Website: walmart
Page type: added-to-cart
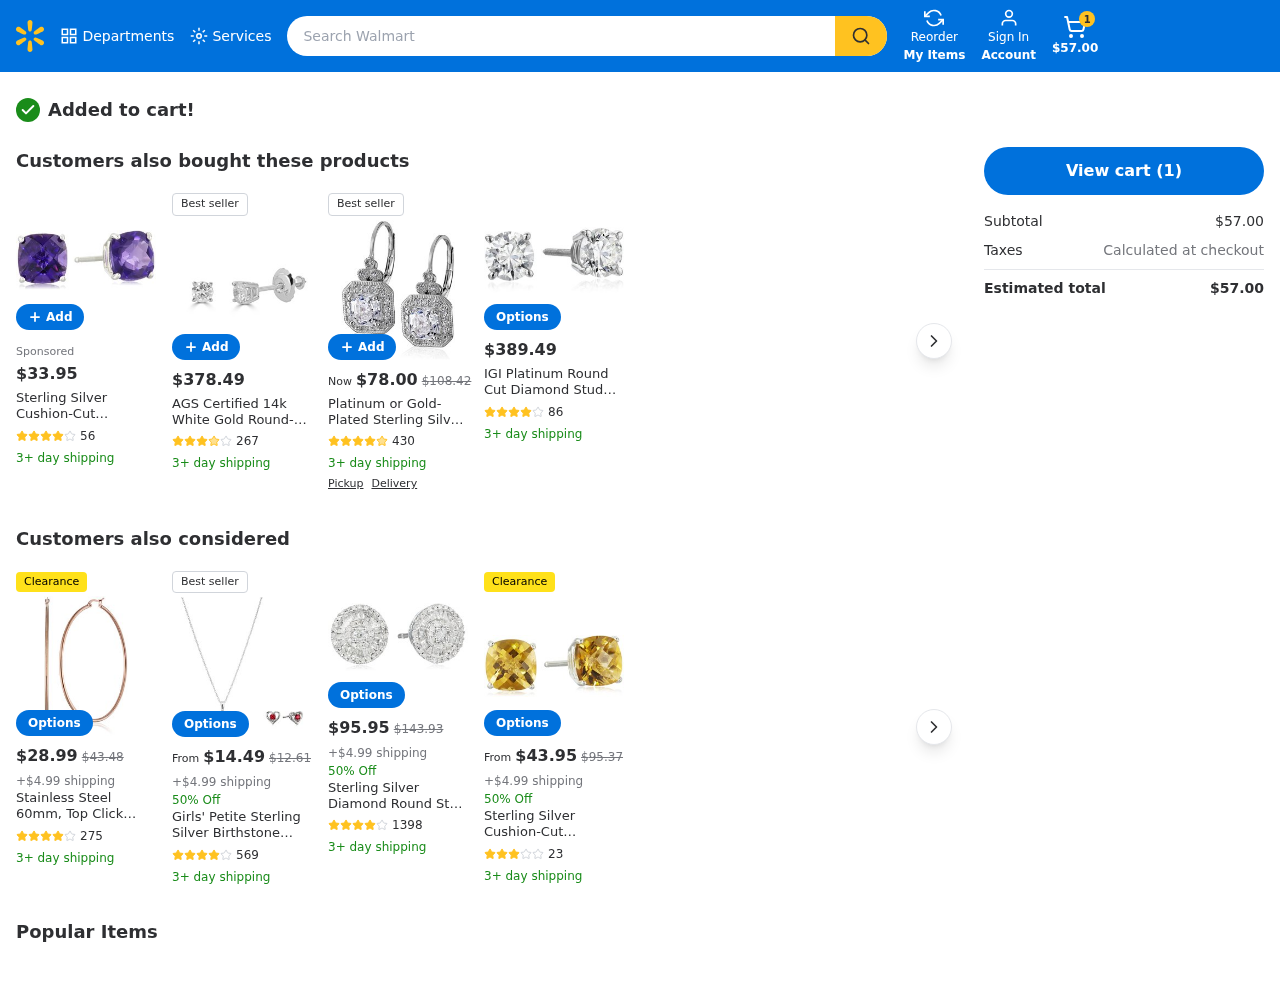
Product elements: key: PRODUCT2_NAME
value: Sterling Silver Cushion-Cut Checkerboard Amethyst Stud Earrings (6mm)
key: PRODUCT2_NUM_RATINGS
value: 56
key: PRODUCT2_PRICE
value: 33.95
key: PRODUCT2_RATING
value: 4.2
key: PRODUCT3_NAME
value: AGS Certified 14k White Gold Round-Cut Diamond Stud Earrings (1/2cttw, K-L Color, I1-I2 Clarity)
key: PRODUCT3_NUM_RATINGS
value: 267
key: PRODUCT3_PRICE
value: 378.49
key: PRODUCT3_RATING
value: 3.8
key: PRODUCT4_NAME
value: Platinum or Gold-Plated Sterling Silver Swarovski Zirconia Asscher-Cut Antique Drop Earrings
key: PRODUCT4_NUM_RATINGS
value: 430
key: PRODUCT4_PRICE
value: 78
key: PRODUCT4_RATING
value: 4.6
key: PRODUCT5_NAME
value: IGI Platinum Round Cut Diamond Stud Earrings (1 cttw, G-H Color, VS2 Clarity)
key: PRODUCT5_NUM_RATINGS
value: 86
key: PRODUCT5_PRICE
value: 389.49
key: PRODUCT5_RATING
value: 4.2
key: PRODUCT6_NAME
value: Stainless Steel 60mm, Top Click Closure Hoop Earrings
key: PRODUCT6_NUM_RATINGS
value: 275
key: PRODUCT6_PRICE
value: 28.99
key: PRODUCT6_RATING
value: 4
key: PRODUCT7_NAME
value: Girls' Petite Sterling Silver Birthstone Open Heart Stud Earrings and 16" Pendant Necklace Jewelry S
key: PRODUCT7_NUM_RATINGS
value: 569
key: PRODUCT7_PRICE
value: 14.49
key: PRODUCT7_RATING
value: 4.2
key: PRODUCT8_NAME
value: Sterling Silver Diamond Round Stud Earrings (1/2 cttw)
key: PRODUCT8_NUM_RATINGS
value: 1398
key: PRODUCT8_PRICE
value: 95.95
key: PRODUCT8_RATING
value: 4.4
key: PRODUCT9_NAME
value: Sterling Silver Cushion-Cut Checkerboard Citrine Stud Earrings (6mm)
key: PRODUCT9_NUM_RATINGS
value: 23
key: PRODUCT9_PRICE
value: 43.95
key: PRODUCT9_RATING
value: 3.4
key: PRODUCT4_ORIGINAL_PRICE
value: $108.42
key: PRODUCT6_ORIGINAL_PRICE
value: $43.48
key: PRODUCT7_ORIGINAL_PRICE
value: $12.61
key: PRODUCT8_ORIGINAL_PRICE
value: $143.93
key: PRODUCT9_ORIGINAL_PRICE
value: $95.37
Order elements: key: ORDER_NUM_ITEMS
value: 1
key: ORDER_SUBTOTAL
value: $57.00
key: ORDER_TOTAL
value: $57.00
Search elements: key: HEADER_SEARCH
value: Search Walmart